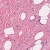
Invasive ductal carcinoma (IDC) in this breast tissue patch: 0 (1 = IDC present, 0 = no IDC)